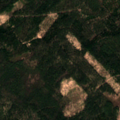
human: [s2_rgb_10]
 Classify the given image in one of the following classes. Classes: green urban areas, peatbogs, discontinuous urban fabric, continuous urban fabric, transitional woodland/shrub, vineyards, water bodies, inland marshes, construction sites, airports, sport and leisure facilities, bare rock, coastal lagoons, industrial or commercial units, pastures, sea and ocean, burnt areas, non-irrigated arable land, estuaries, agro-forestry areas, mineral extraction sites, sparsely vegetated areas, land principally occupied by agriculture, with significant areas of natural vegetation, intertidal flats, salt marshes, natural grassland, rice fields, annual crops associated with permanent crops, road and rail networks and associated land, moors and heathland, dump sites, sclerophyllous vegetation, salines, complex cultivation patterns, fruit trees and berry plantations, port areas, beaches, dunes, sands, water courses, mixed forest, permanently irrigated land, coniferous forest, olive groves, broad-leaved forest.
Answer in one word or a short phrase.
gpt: coniferous forest, mixed forest